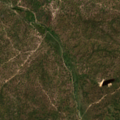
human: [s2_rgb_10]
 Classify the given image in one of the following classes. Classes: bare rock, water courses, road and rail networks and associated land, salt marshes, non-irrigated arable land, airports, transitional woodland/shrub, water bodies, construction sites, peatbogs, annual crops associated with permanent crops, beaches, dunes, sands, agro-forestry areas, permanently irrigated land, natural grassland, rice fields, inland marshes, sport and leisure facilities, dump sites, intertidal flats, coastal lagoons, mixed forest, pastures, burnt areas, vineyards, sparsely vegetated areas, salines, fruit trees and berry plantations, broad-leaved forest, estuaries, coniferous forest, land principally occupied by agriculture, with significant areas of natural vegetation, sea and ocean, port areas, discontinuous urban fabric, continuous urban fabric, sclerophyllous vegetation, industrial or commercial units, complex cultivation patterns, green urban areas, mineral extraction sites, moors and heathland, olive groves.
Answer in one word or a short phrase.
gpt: continuous urban fabric